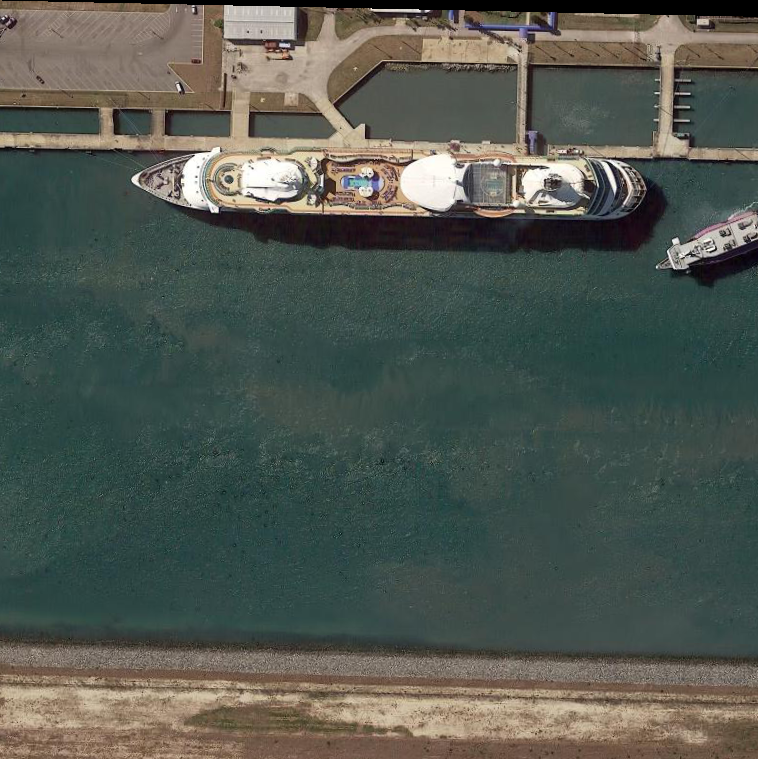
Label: Megayacht